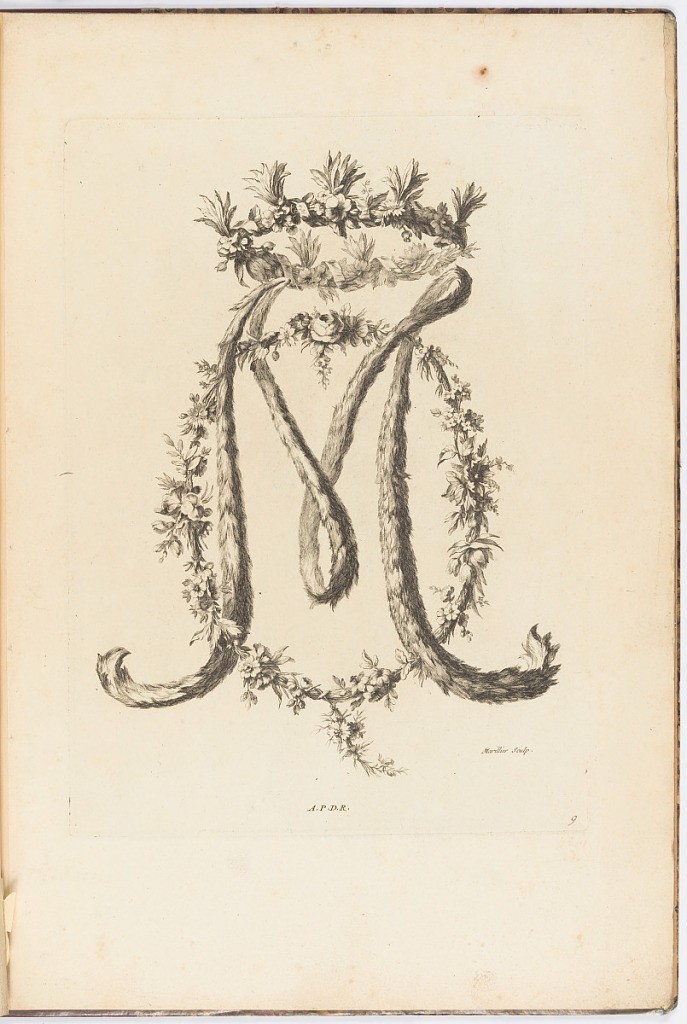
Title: Design for a Cipher (Interlaced Letters)
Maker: Charles-Germain de Saint-Aubin, French, 1721–1786
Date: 1766
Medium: Etching on paper
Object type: Print
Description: Design for the crowned letters M and O, interlaced and comprised of leaves, flowers, ribbons, and fur. The plate is signed and numbered.